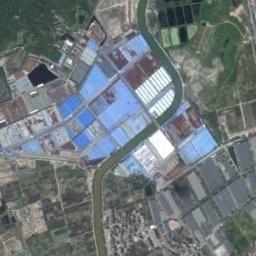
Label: industrial_area